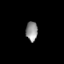
Tissue: prostate
Cell type: Myeloid cells
Senescence score: 0.3446
Nuclear area (px): 221
Mean DAPI intensity: 147.778